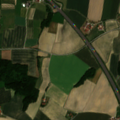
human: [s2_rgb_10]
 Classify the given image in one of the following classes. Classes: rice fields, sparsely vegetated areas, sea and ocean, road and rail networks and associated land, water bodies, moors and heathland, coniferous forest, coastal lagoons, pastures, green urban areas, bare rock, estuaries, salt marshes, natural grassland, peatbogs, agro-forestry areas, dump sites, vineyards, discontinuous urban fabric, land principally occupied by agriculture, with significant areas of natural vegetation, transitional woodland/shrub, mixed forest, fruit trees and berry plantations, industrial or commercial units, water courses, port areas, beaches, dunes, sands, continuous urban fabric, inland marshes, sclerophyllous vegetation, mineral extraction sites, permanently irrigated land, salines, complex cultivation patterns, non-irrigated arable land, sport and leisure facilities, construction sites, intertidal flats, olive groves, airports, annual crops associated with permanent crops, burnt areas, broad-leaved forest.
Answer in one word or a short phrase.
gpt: non-irrigated arable land, land principally occupied by agriculture, with significant areas of natural vegetation